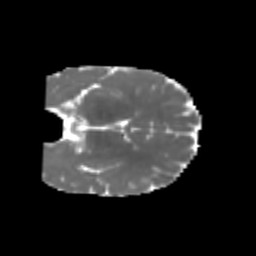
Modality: MD
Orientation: coronal
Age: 6
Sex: male
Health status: healthy